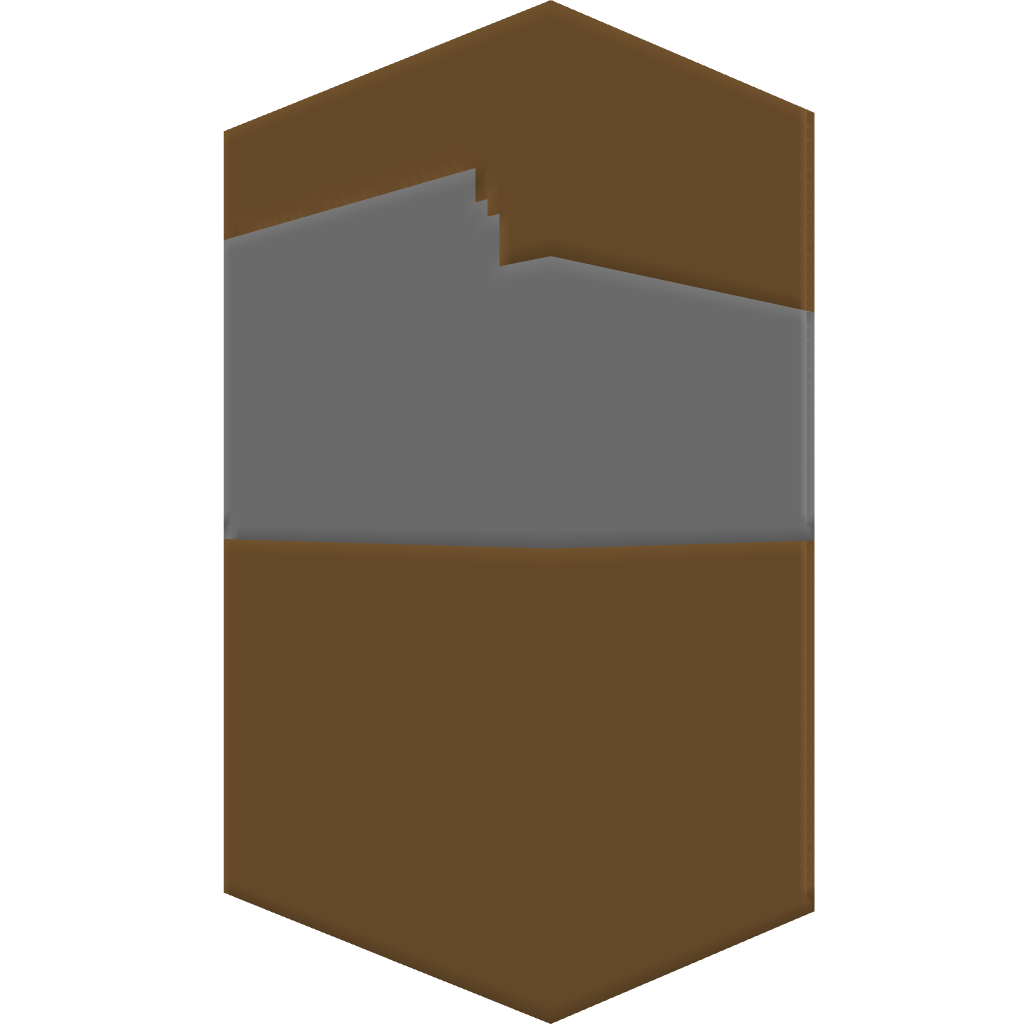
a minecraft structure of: Underground Mirror Dome bad low quality